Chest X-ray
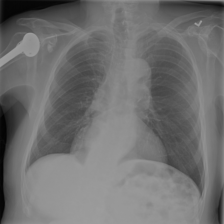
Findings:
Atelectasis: negative
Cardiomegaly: positive
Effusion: negative
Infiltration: negative
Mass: negative
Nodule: negative
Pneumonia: negative
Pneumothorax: negative
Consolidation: negative
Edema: negative
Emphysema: negative
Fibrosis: negative
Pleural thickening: negative
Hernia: negative